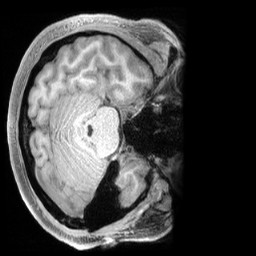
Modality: T1w
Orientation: axial
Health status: healthy
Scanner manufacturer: siemens
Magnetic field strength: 3 T
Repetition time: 2.4 s
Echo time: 0.00201 s